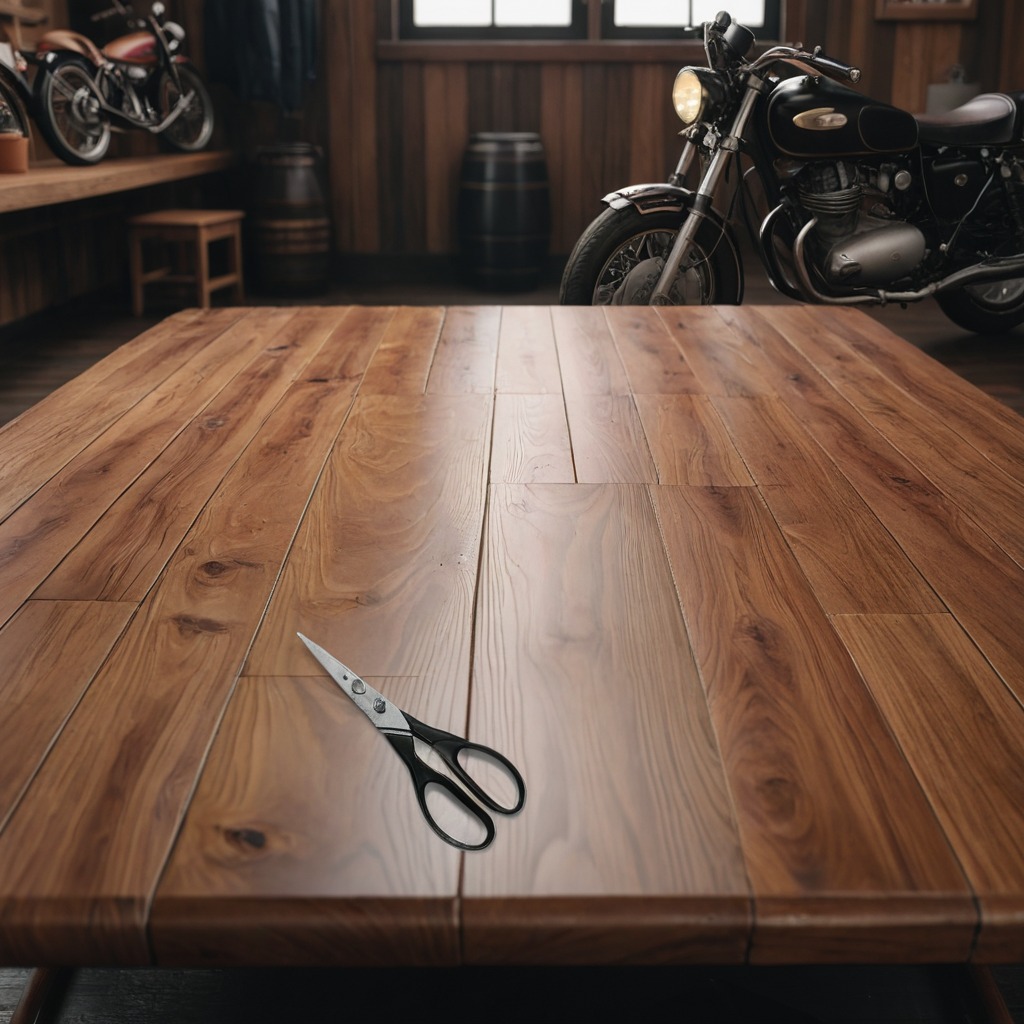
A scissor lying on an oil-spilled wooden table in a vintage motorcycle garage